Question: I don't not know what I am doing wrong. This is sooo simple, but nevertheless I have no idea where my mistake is:
I have the following code:
'''
x<-seq(-3000,3000,length=1000)
hx<-dnorm(x,mean=0,sd=1392.857)
plot(x,hx,lwd=3,lty=4,col="blue")
'''
Which gives

Then I code:
'''
plot(x,hx,lwd=3,lty=1,col="blue")
'''
And I get the same picture?
Why is lty not working here? Same holds for lwd? R somehow does not recognize it?
I had never a problem like this. I just downloaded the new R version, because my old crashed. Where is my mistake?
EDIT:
How can I get a thinner line? If I use lwd=1 it is still so fat (only a slight change)? R lines used to be very thin, normally I had to adjust lwd up? How can I get a thinner line?
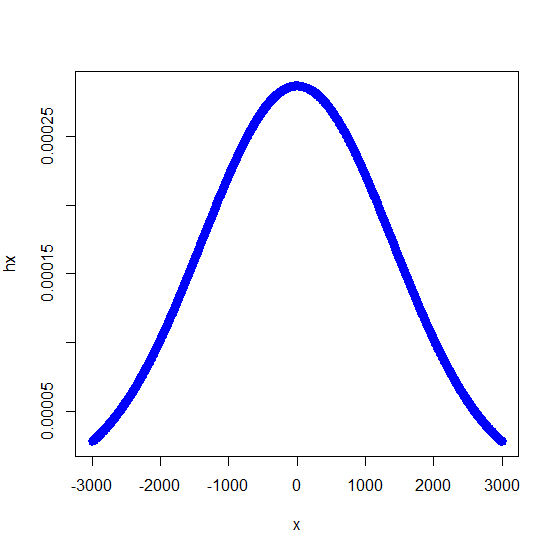
Answer: The default of the 'plot' function is to plot points, not lines. You created a plot with numerous points. Because they are so close to each other, the points appear like a single line. Hence, the arguments 'lwd' and 'lty' are ignored.
You have specify what 'type' of plot should be drawn.
'''
plot(x, hx, lwd = 3, lty = 4, col = "blue", type = "l")
'''
The argument 'type = "l"' is used to draw a line plot.